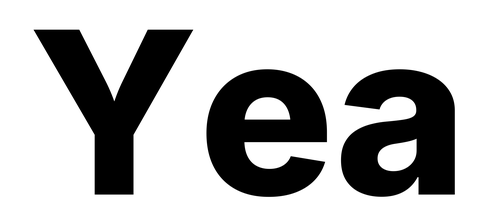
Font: Inter_ExtraBold